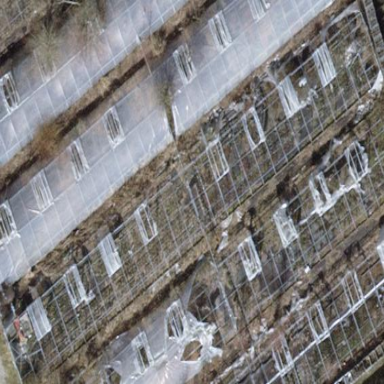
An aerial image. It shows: Greenhouse.